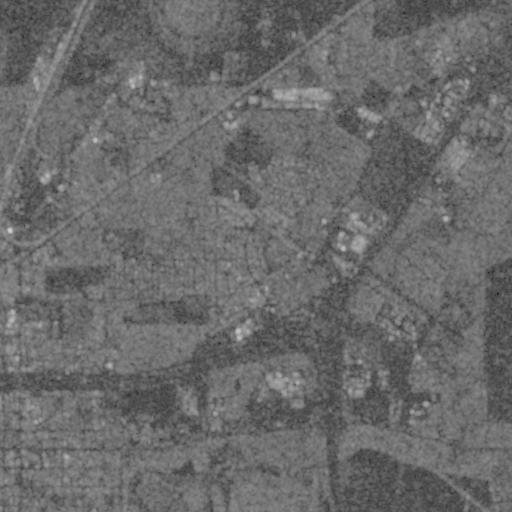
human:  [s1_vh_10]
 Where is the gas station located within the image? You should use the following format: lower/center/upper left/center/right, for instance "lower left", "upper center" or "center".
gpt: The gas station is located in the lower left of the image.
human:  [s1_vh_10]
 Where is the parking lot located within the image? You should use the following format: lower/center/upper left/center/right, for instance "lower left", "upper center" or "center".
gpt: The parking lot is located in the lower center of the image.
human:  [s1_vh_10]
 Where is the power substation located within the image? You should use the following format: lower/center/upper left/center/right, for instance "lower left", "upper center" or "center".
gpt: The power substation is located in the center right of the image.
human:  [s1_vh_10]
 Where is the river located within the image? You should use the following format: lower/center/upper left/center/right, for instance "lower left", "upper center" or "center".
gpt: The river is located in the right of the image.
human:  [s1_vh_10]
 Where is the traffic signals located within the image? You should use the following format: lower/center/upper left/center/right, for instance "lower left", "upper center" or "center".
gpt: The traffic signals is located in the lower left of the image.
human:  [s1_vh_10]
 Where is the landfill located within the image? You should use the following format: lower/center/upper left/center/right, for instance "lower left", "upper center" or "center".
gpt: There is no landfill in the image.

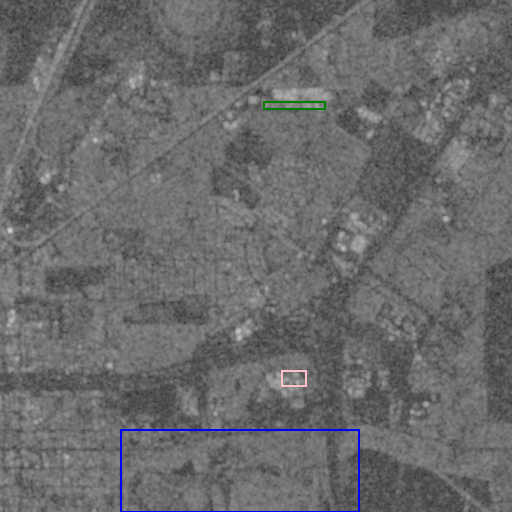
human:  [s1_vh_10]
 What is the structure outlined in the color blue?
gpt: The structure outlined in blue is a park.
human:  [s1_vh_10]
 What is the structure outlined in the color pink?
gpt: The structure outlined in pink is a parking lot.
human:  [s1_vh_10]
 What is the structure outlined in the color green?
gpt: The structure outlined in green is a building.
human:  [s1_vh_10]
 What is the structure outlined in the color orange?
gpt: There is no orange outline.